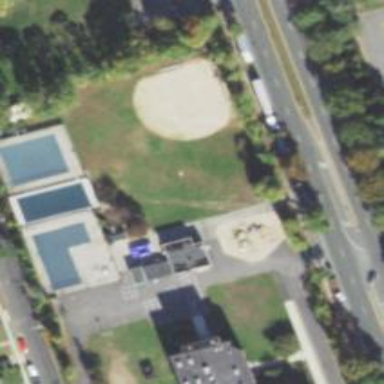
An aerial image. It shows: Baseball pitch for leisure land activities.